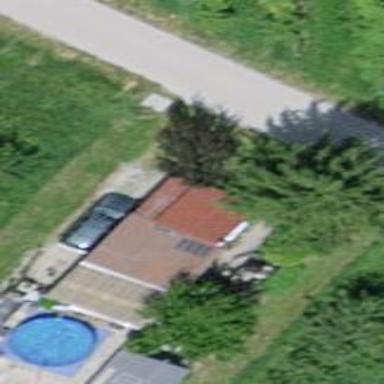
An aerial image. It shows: Shed building.